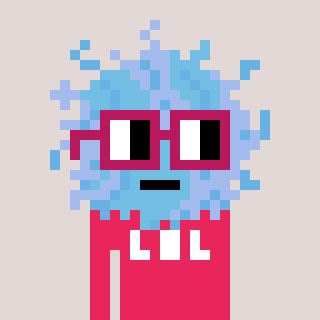
a pixel art character with square dark red glasses, a lint-shaped head and a redpinkish-colored body on a warm background